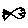
Label: fish